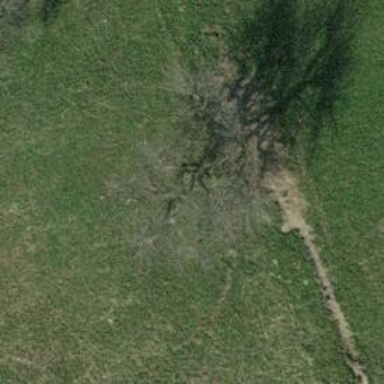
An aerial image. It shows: Beautiful tree in nature.